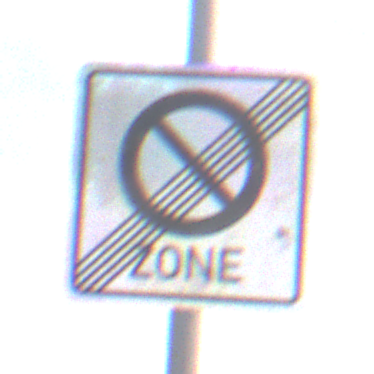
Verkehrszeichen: EndeEingeschraenktesHalteverbotZone
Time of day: SunriseSunset
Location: Outdoor (Nature)
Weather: PartlyCloudy
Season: NotSpecified
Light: Natural